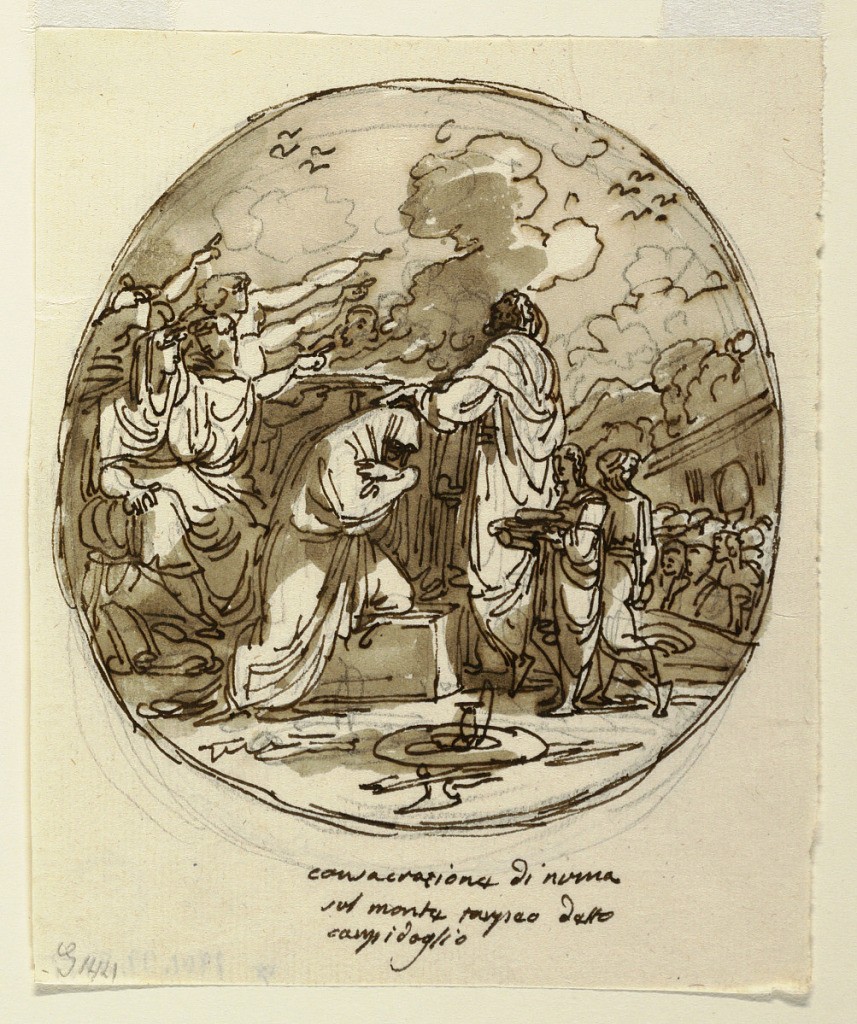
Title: Ceiling Design for the Consecration of Numa, Sala di Numa Pompilius, Palazzo Milzetti, Faenza
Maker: Felice Giani, Italian, 1758–1823
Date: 1802–05
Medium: Pen and brown ink, brush and brown wash over black chalk on white laid paper
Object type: Drawing
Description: An augur lays his left hand on veiled head of Numa who kneels on stand before altar. At left, crowd points to appearing birds.